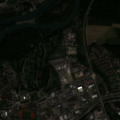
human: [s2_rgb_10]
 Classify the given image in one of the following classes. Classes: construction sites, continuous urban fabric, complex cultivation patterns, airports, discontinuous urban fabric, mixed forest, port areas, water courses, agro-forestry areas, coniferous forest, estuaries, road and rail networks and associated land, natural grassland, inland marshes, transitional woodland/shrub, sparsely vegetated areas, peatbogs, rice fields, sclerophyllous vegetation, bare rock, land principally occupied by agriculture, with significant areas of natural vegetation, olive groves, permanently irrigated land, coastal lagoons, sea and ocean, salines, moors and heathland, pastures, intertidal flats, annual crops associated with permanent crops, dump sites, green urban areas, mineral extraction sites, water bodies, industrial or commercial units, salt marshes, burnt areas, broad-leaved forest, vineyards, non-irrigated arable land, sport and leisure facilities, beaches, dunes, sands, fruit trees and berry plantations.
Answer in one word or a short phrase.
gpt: discontinuous urban fabric, industrial or commercial units, non-irrigated arable land, land principally occupied by agriculture, with significant areas of natural vegetation, water courses